Interaction volume radius: 5 \u00c5
Interaction volume height: 15 \u00c5
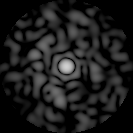
Disorder parameter: 0.7861